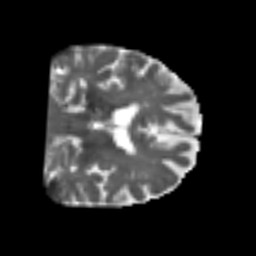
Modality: T2w
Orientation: coronal
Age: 66
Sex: male
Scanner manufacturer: siemens
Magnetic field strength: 3 T
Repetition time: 4.999 s
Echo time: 0.07946 s